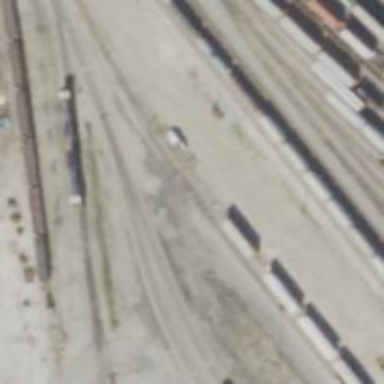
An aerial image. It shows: Railway yard in service.